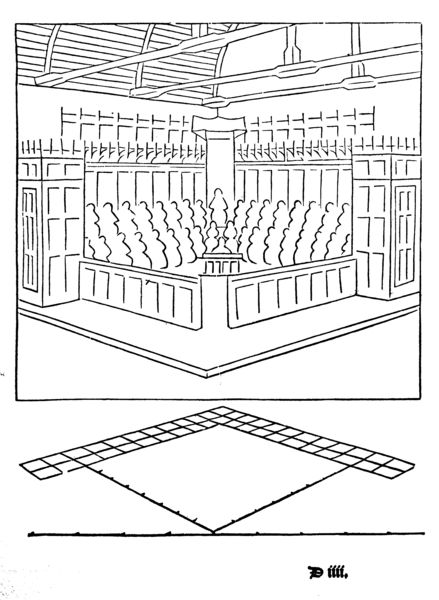
Titel: Illustration aus: "De Artificiali Perspectiva"
Künstler: Viator
Standort: New York
Institution: Pierpont Morgan Library
Schlagwörter: weiß, bäume, dreieck, menschen, ausschnitt, grau, holz, lampen, pfeiler, raum, schwarz, skizze, säule, säulen, tisch, tür, zeichnung, zimmer, dach, gebäude, muster, versammlung, gericht, richter, wand, architektur, sockel, steine, bild, innenraum, signatur, brüstung, kirche, boden, redner, decke, personen, bühne, oper, pflanzen, england, front, garten, deutschland, papier, ecke, umrisse, sitz, sitze, perspektive, fußboden, zuschauer, abstrakt, fläche, mauer, grafik, klein, linien, pilaster, saal, figuren, kuppel, einfach, gestühl, balken, stufen, kammer, striche, zinnen, halle, fluchtlinien, wände, gerüst, gewölbe, offen, eckig, kloster, rechteck, umriß, balustrade, linie, linear, druck, schwarz-weiß, fliesen, buchstaben, dachstuhl, holzdecke, entwurf, rathaus, schema, pult, reihen, quadrate, geometrisch, justiz, eiss, schwarzw, eck, konstruktion, mönche, plan, kassetten, kassettendecke, zuhörer, fraktur, geometrie, quadrat, viereck, presse, parlament, tonne, sitzplätze, rekonstruktion, riss, grundriss, aufriss, maßstab, zeichung, bauplan, architekt, tonnengewölbe, wölbung, atrium, exakt, szizze, mass, paln, universität, konstuktion, hörsaal, karree, senator, holzverkleidung, sall, panellen, rat, jury, täfelung, mesnchen, gerichtssaal, grossbritannien, barrieren, geschworene, panelen, parliament, refektorium, schwarzweißzeichnung, sitzungssaal, unterhaus, zinner, ausmaße, plenum, zahlenstrahl, house of parlament